Interaction volume radius: 10 \u00c5
Interaction volume height: 10 \u00c5
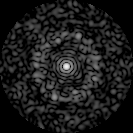
Disorder parameter: 0.8373